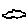
Label: cloud